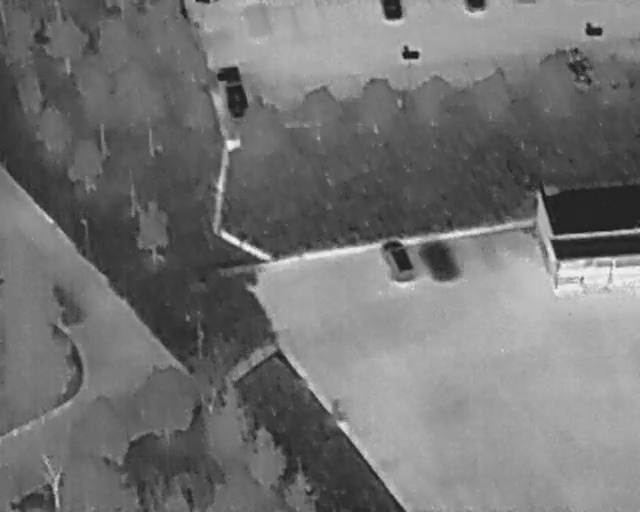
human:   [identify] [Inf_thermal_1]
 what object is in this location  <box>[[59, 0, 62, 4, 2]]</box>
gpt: <ref>1 small car at the top</ref>

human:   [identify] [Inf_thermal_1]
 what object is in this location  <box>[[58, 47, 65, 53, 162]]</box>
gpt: <ref>1 medium car at the center</ref>

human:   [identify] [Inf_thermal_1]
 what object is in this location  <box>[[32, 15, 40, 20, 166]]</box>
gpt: <ref>1 medium car at the top</ref>

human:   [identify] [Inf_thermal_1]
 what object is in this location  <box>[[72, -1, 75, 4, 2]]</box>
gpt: <ref>1 small car at the top right</ref>